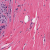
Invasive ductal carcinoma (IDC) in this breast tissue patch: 0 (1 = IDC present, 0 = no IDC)